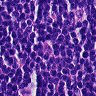
Metastatic tissue present: no